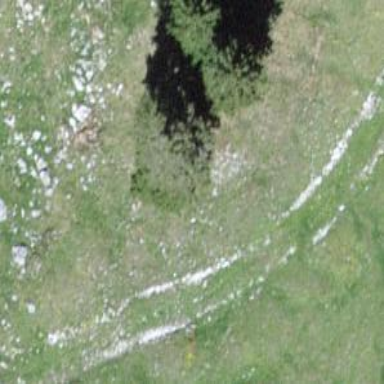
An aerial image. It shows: Needle-leaved tree in its natural environment.